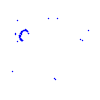
Particle: kaon